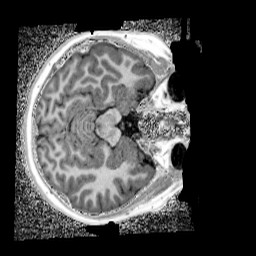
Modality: UNIT1_denoised
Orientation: axial
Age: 12
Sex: female
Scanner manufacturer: siemens
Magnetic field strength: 3 T
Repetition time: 4 s
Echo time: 0.00299 s